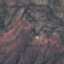
Land use / land cover: HerbaceousVegetation